Platform: macOS
Application: Chrome
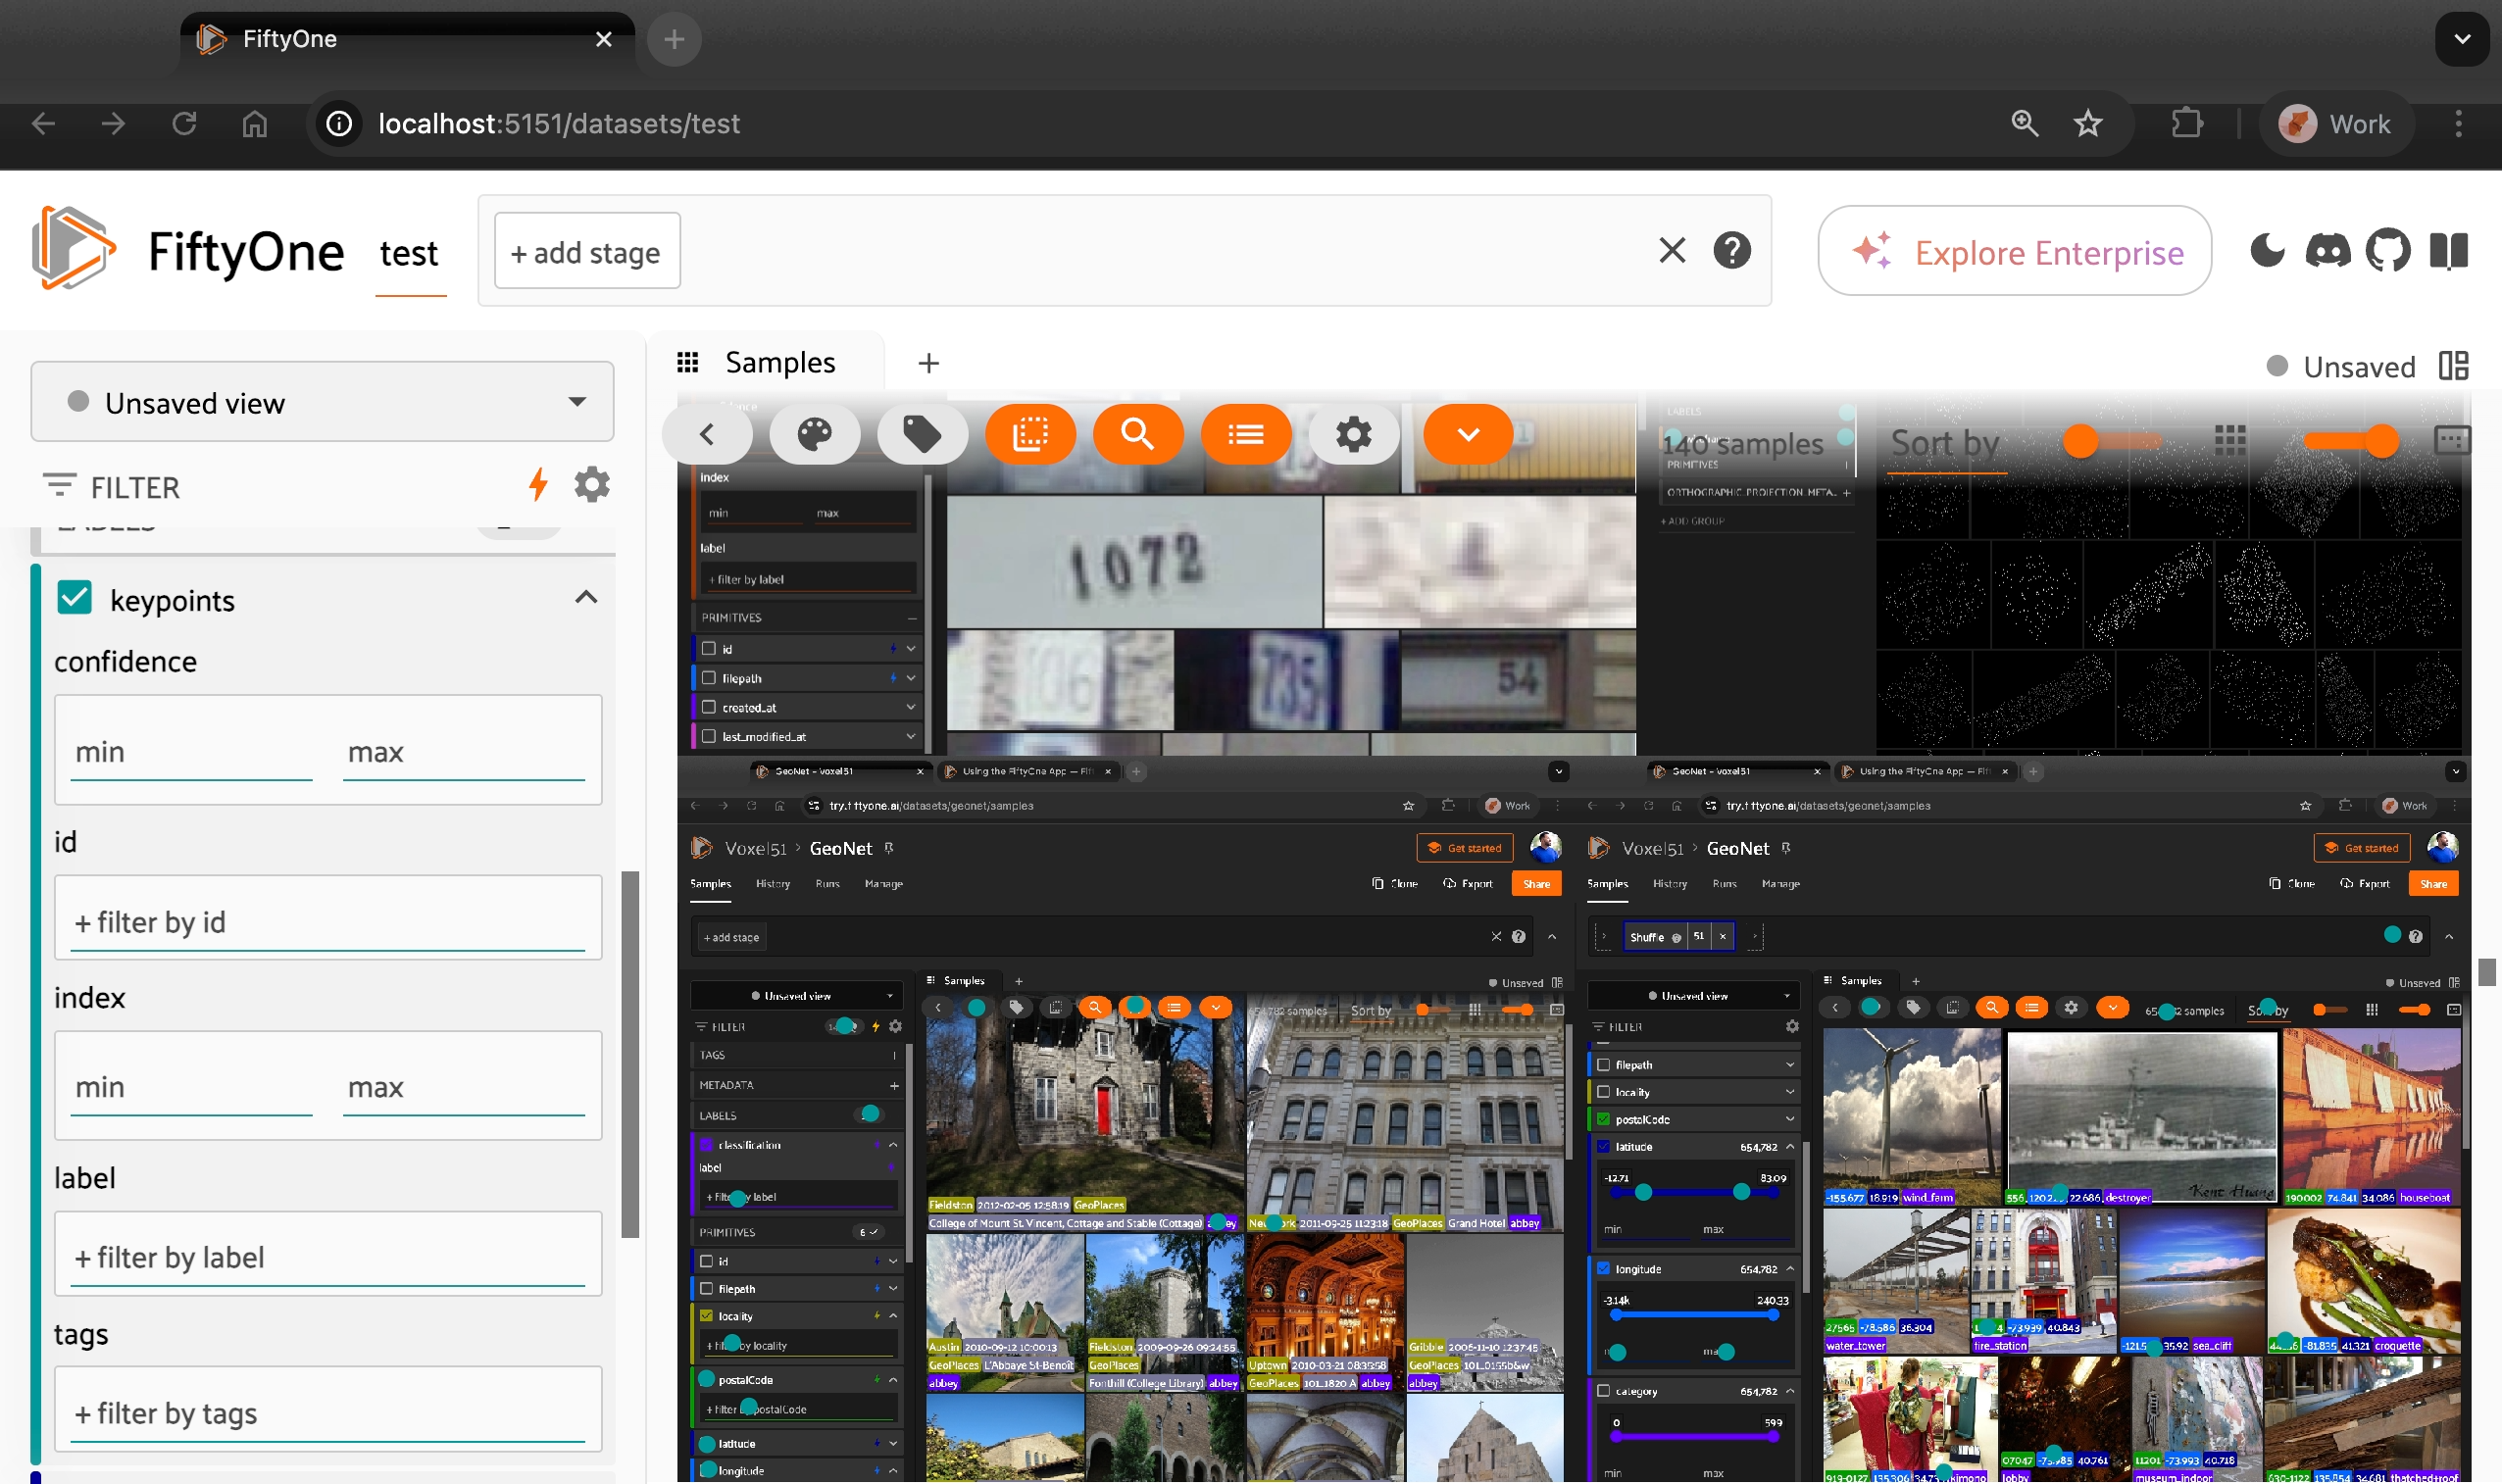
task_description: Scroll up on the samples panel
action_type: click
element_info: Slider
steps_since_start: 1

task_description: Scroll down on the samples panel
action_type: click
element_info: Slider
steps_since_start: 1

task_description: Scroll up on the sidebar
action_type: click
element_info: Slider
steps_since_start: 1

task_description: Scroll to the top of the sidebar
action_type: click
element_info: Slider
steps_since_start: 1

task_description: Scroll down on the sidebar
action_type: click
element_info: Slider
steps_since_start: 1

task_description: Scroll to the bottom of the sidebar
action_type: click
element_info: Slider
steps_since_start: 1

task_description: Hide the sidebar
action_type: click
element_info: Icon
steps_since_start: 1

task_description: Where can I find the number of samples in this dataset?
action_type: hover
element_info: Text
steps_since_start: 1

task_description: Clear the view stage thats been applied to this dataset
action_type: click
element_info: Icon
steps_since_start: 1
task_description: Open Select dataset menu
action_type: click
element_info: Menu Item
steps_since_start: 1

task_description: Locate the view bar
action_type: hover
element_info: Menu Item
steps_since_start: 1

task_description: Locate the sidebar
action_type: hover
element_info: Menu Item
steps_since_start: 1

task_description: Locate the actions row toolbar
action_type: hover
element_info: Menu Item
steps_since_start: 1

task_description: Locate the samples panel
action_type: hover
element_info: Menu Item
steps_since_start: 1